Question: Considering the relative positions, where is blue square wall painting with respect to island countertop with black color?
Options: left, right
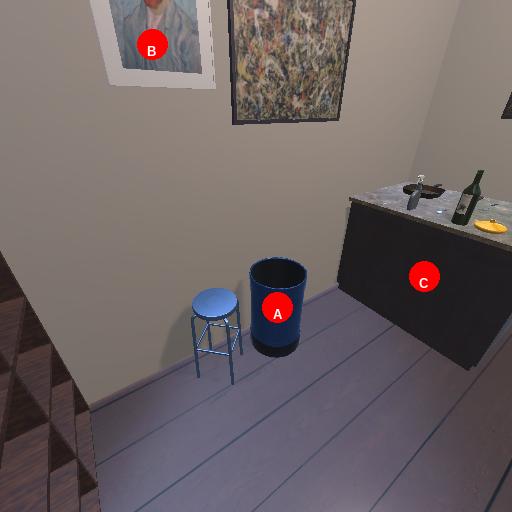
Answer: left